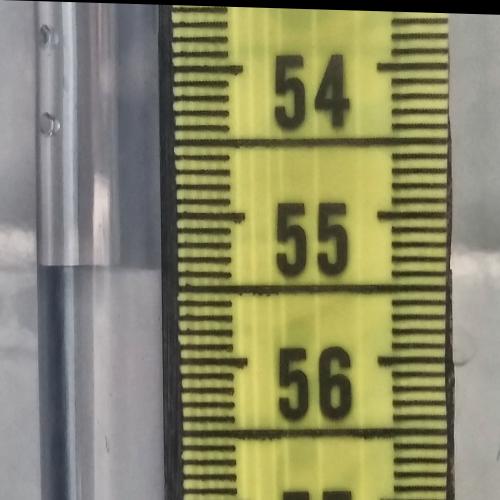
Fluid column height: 55.4 cm